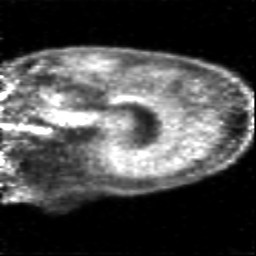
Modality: PET
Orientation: sagittal
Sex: female
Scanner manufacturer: siemens